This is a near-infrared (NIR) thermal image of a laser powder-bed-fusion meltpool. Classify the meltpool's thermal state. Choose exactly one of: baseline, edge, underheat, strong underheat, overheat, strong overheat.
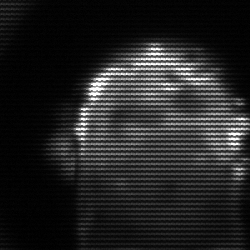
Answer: baseline